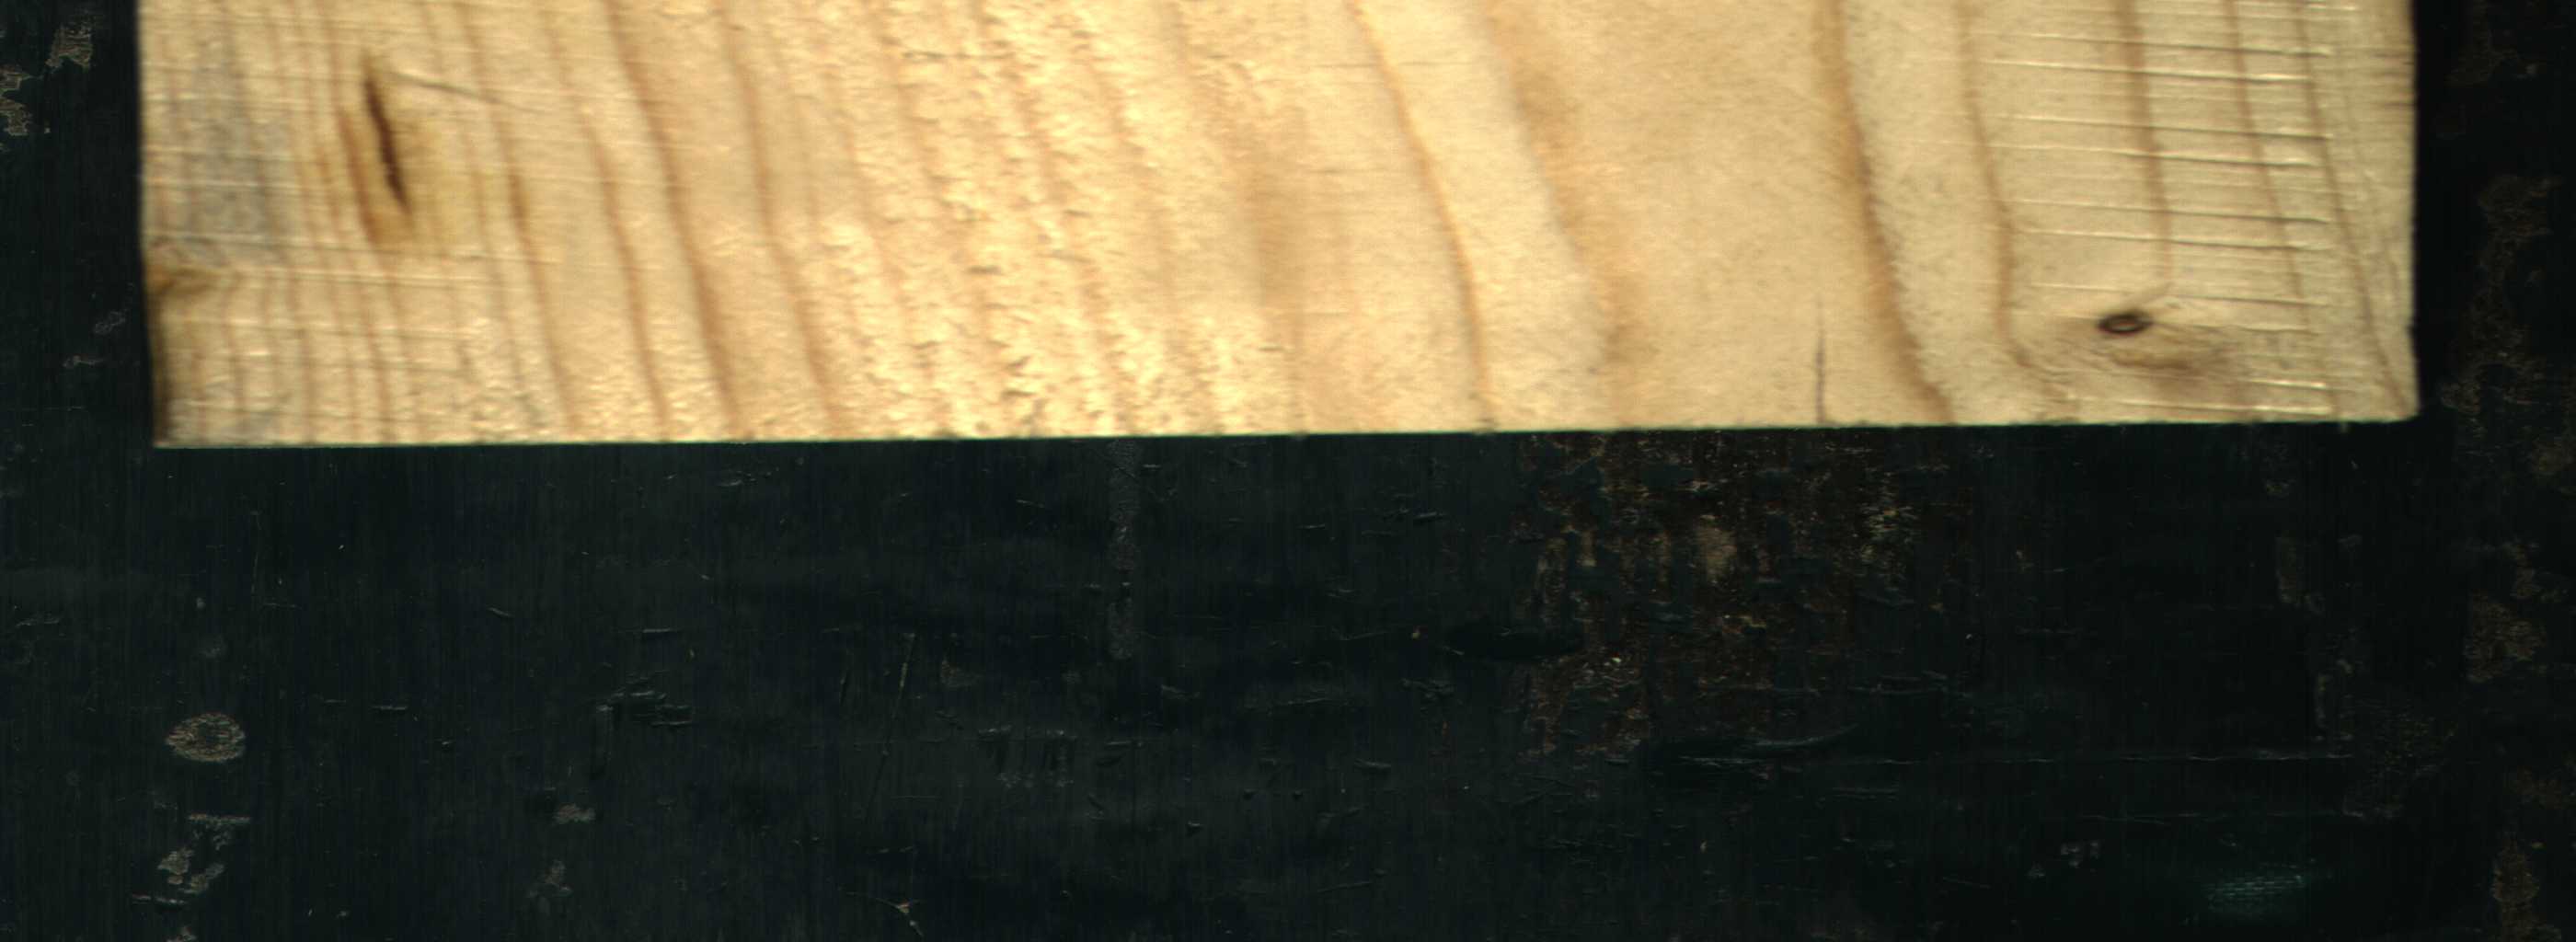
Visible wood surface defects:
resin
Dead_Knot